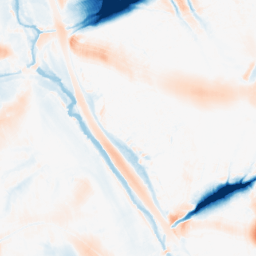
Category: morphological
Decomposition family: morphological_ellipse
Decomposition parameters: operation: average
width: 50
height: 50
Upsampling method: linear_exact
Upsampling parameters: scale: 4
Upsampling scale: 4